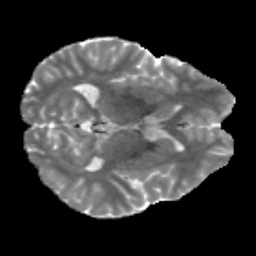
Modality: MD
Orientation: axial
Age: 26
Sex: male
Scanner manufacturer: siemens
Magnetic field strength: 3 T
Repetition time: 3.5 s
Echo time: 0.086 s